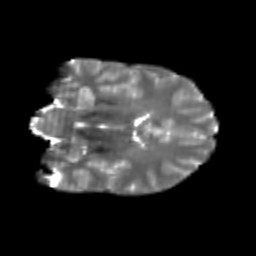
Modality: T2w
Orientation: coronal
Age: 21
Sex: male
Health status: healthy
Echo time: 0.074 s